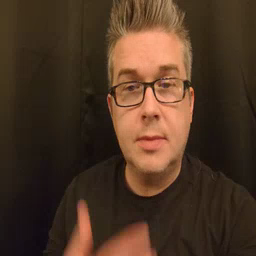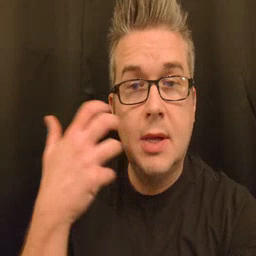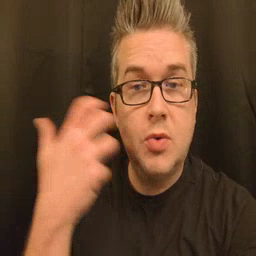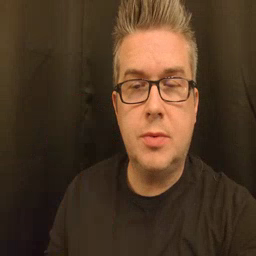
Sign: tiger